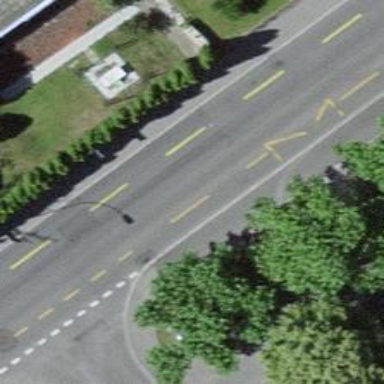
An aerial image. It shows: Public transport stop position.